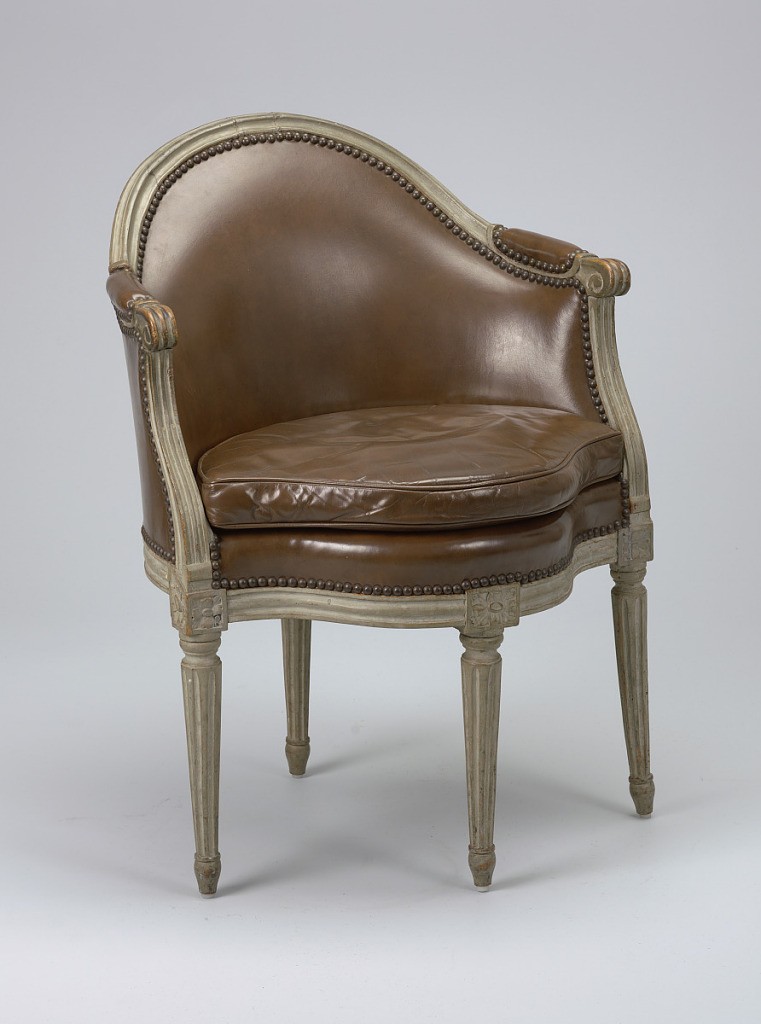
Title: Armchair
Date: mid-18th century
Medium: wood, leather
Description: Chair, French mid 18th Century wood???